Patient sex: F
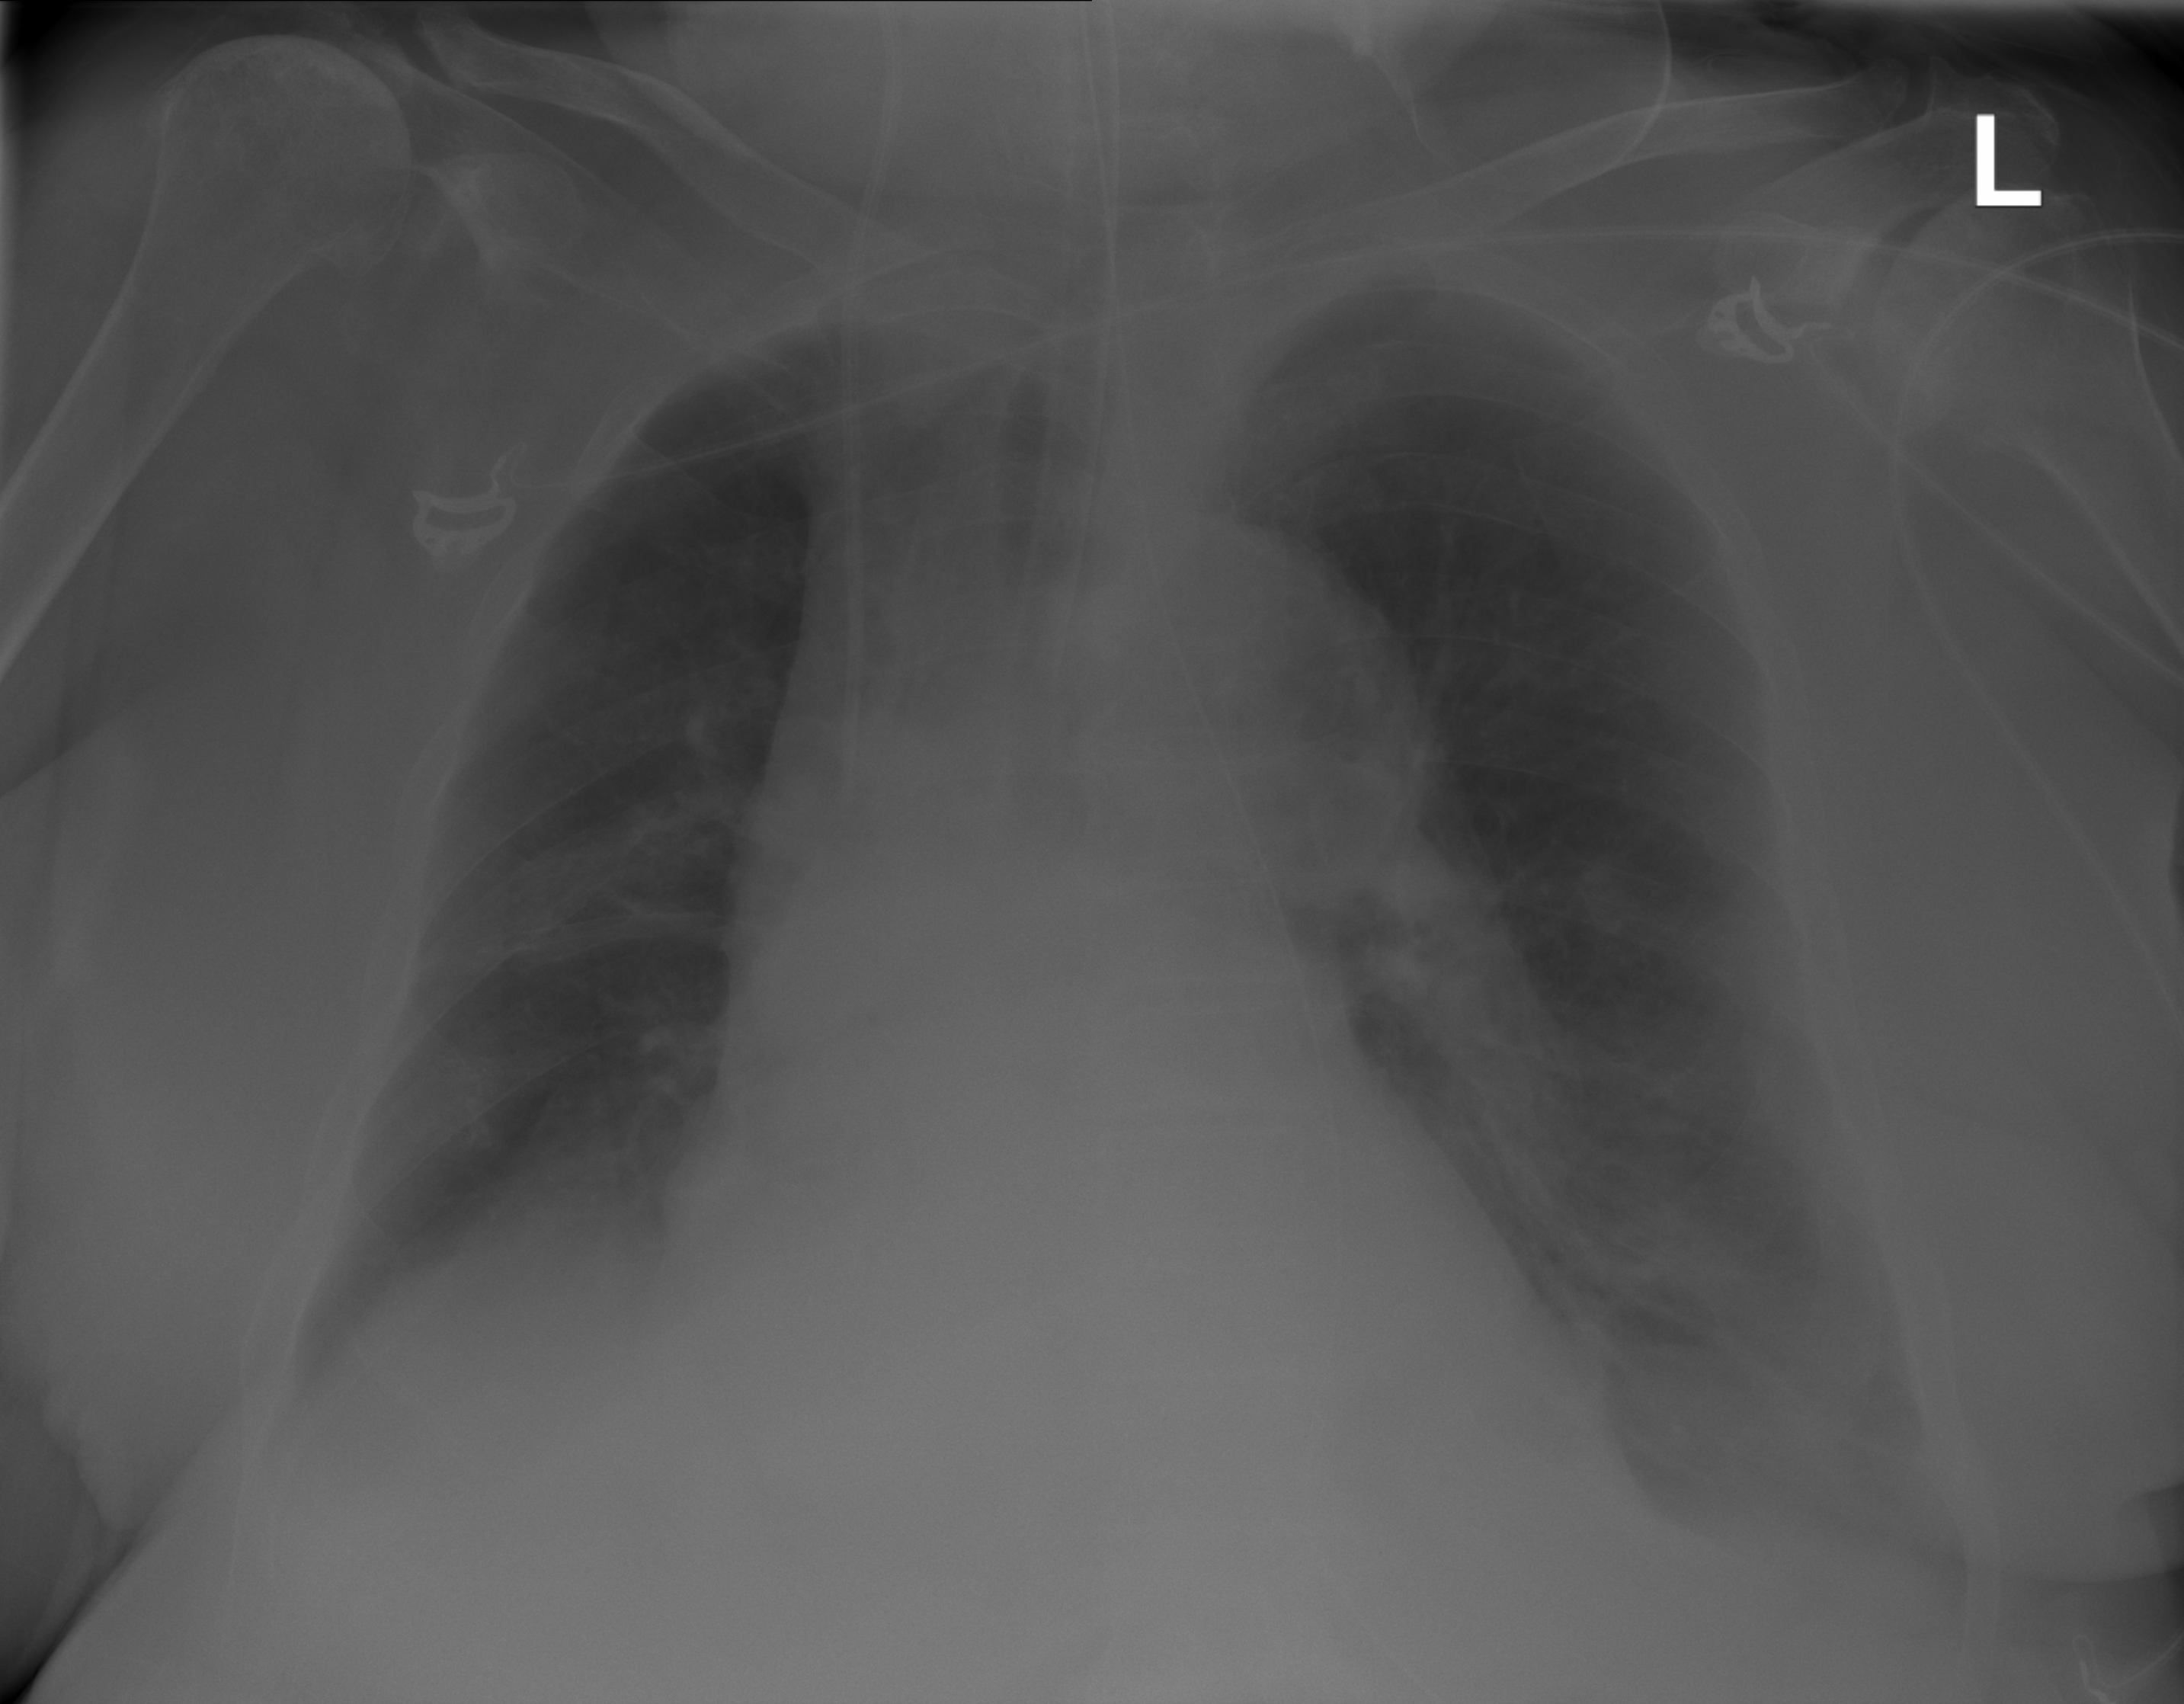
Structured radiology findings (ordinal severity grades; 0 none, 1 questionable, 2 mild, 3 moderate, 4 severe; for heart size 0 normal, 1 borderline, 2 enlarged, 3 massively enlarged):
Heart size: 2
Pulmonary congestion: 0
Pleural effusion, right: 1
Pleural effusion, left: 1
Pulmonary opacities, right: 0
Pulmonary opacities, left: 0
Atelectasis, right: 0
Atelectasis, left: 2